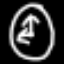
Label: clock